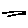
Label: line